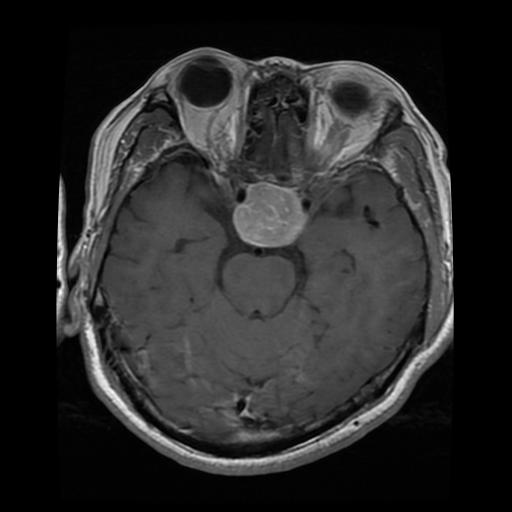
Label: pituitary